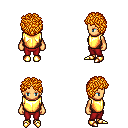
a pixel art fantasy rpg character, female body template, human, tanned skin, gold chest armor, red pants, light blonde curly afro hairstyle, gold boots, four views (front, back, left, right), 2x2 character sprite sheet, small pixel art, hard edges, no anti-aliasing